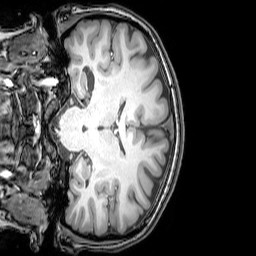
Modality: T1w
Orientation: coronal
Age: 20
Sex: female
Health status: healthy
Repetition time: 0.081 s
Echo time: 0.037 s